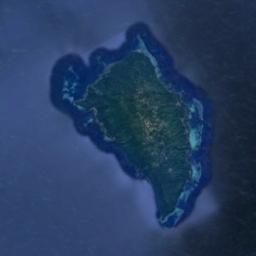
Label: island